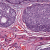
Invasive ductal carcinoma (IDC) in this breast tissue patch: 0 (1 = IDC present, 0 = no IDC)